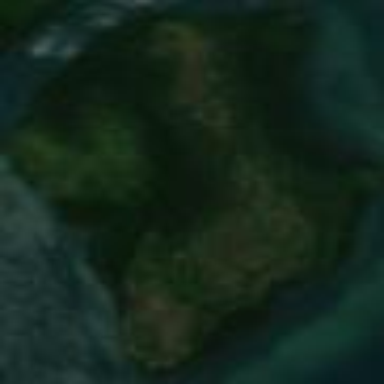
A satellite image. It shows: Island with natural coastline.